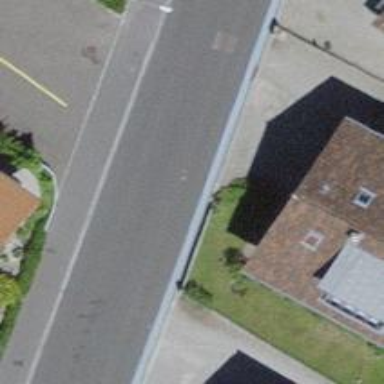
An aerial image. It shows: Tertiary road with asphalt surface.